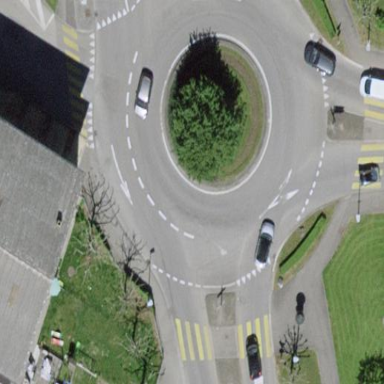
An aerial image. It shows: Primary highway with asphalt surface leading to roundabout.